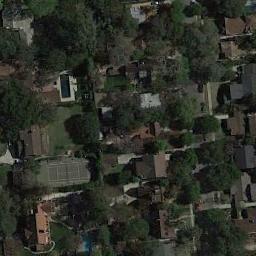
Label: tennis_court